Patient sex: M
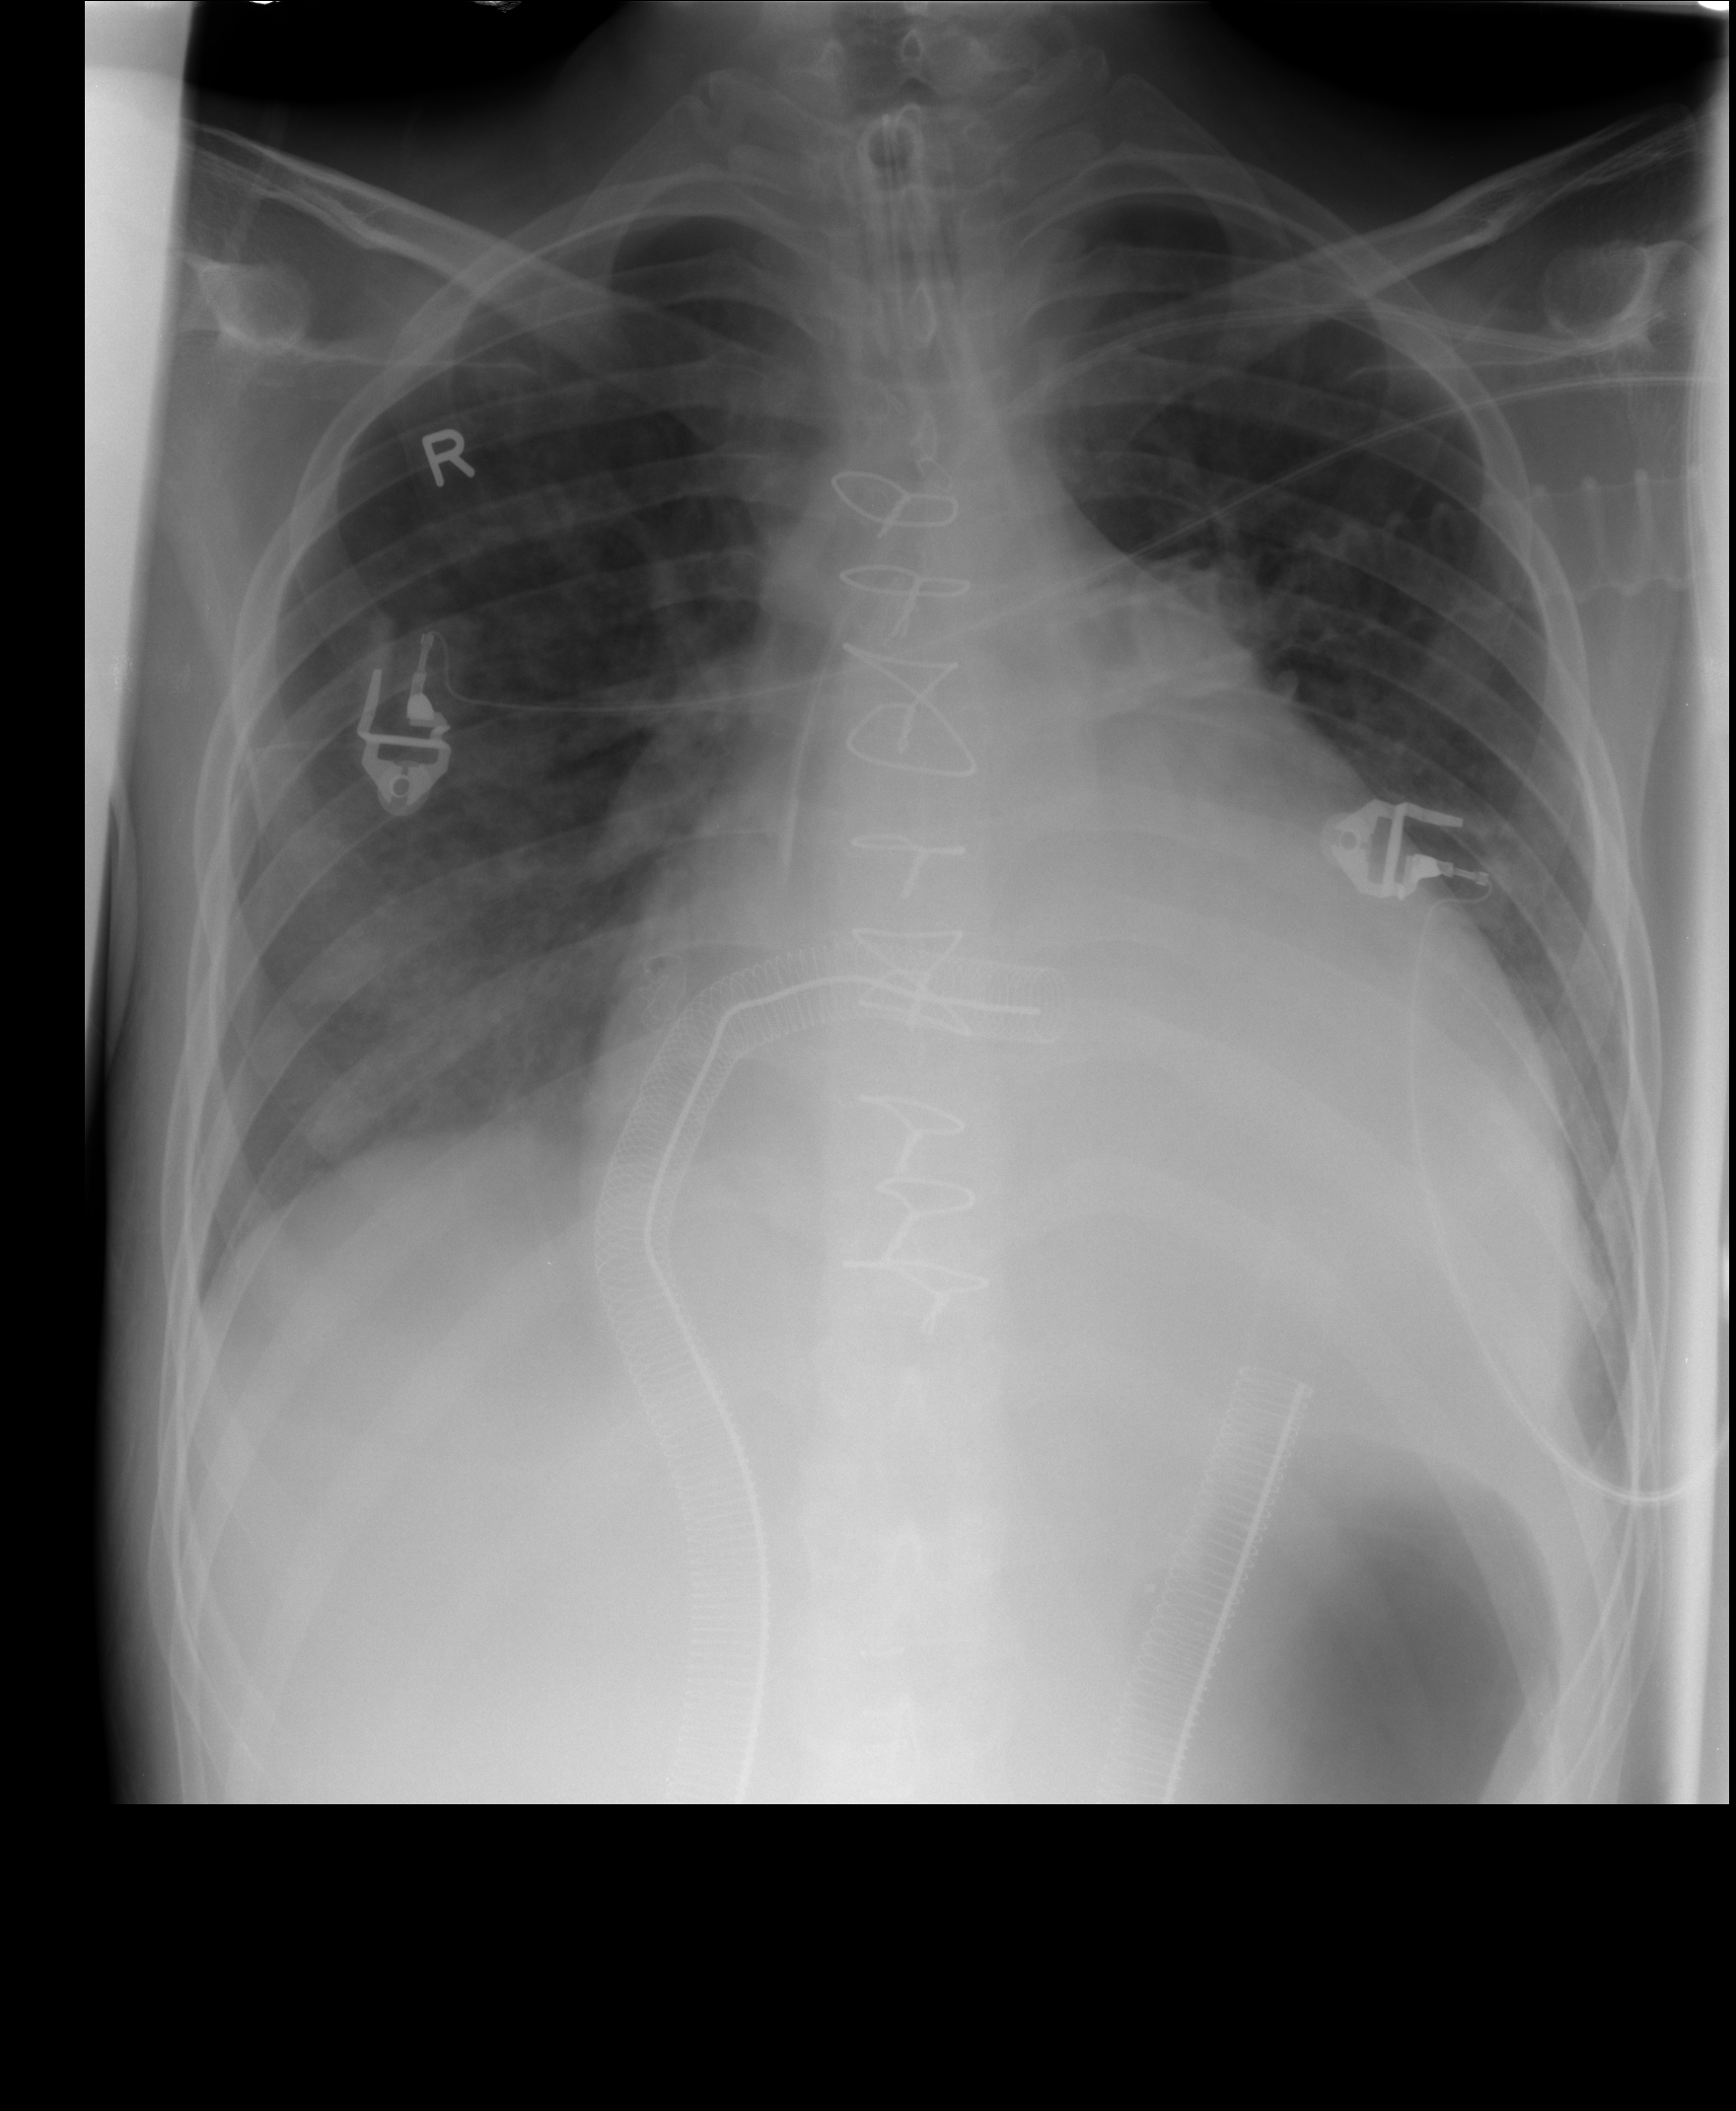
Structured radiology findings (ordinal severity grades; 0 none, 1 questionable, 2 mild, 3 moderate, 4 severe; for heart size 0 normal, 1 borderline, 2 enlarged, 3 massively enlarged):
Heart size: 3
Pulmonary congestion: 2
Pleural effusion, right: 0
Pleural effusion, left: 1
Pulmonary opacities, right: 3
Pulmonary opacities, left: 2
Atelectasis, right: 2
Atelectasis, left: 2